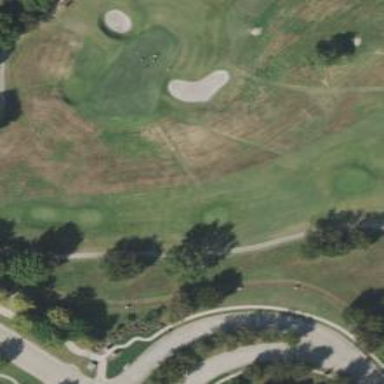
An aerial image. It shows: Path used for both walking and golf.